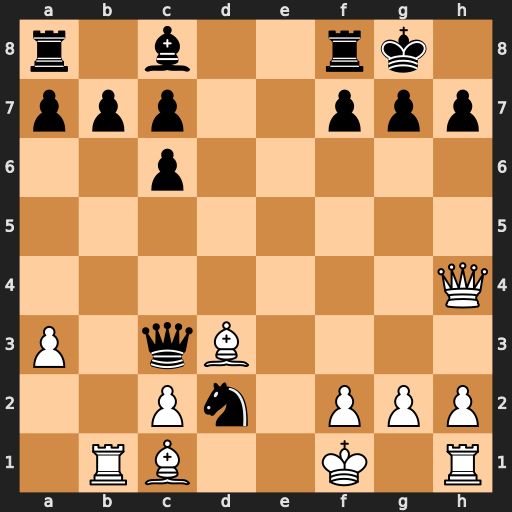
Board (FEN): r1b2rk1/ppp2ppp/2p5/8/7Q/P1qB4/2Pn1PPP/1RB2K1R
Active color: w
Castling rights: -
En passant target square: -
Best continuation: Bxd2 Qxd3+ cxd3